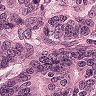
Metastatic tissue present: yes